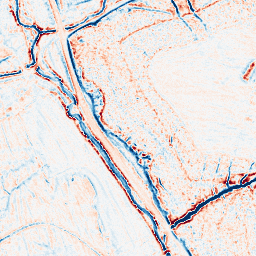
Category: edge_preserving
Decomposition family: bilateral
Decomposition parameters: d: 9
sigma_color: 50
sigma_space: 25
Upsampling method: cubic_catmull_rom
Upsampling parameters: scale: 8
Upsampling scale: 8